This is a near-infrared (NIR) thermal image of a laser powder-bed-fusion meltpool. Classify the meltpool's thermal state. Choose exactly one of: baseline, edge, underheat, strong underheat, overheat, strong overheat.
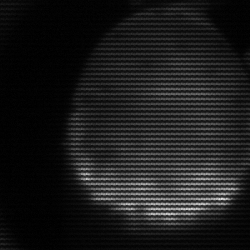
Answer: edge